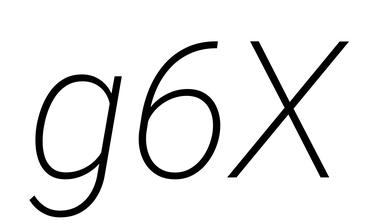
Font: Roboto-Italic_ExtraLight_Italic